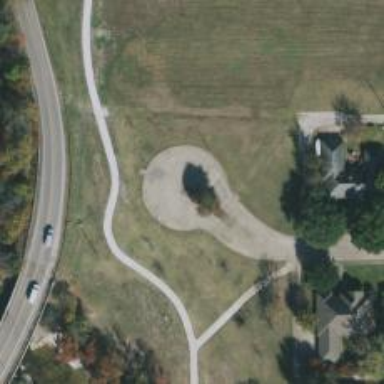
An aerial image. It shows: Turning loop on the road.